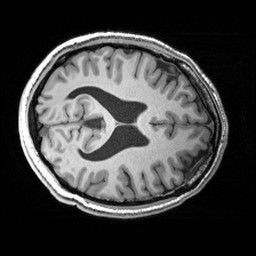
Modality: T1w
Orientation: axial
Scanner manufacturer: siemens
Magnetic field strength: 3 T
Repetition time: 2.53 s
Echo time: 0.00299 s